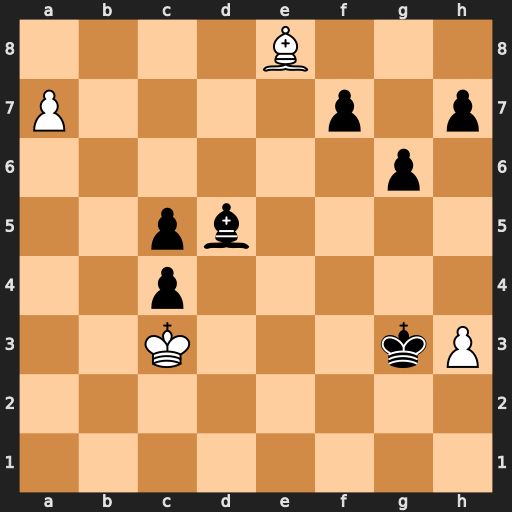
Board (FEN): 4B3/P4p1p/6p1/2pb4/2p5/2K3kP/8/8
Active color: w
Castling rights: -
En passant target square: -
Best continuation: Bxf7 Bxf7 a8=Q